Interaction volume radius: 5 \u00c5
Interaction volume height: 15 \u00c5
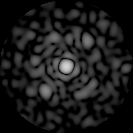
Disorder parameter: 0.8344